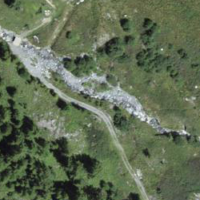
EUNIS habitat code: 23
Species observed at this site:
Rhinanthus glacialis